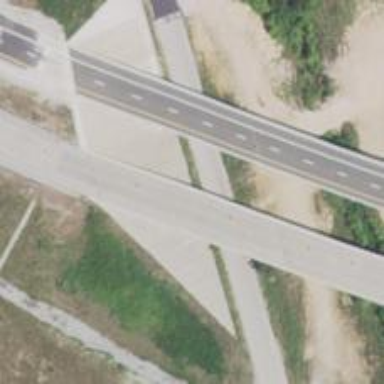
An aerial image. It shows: Beam bridge on motorway.